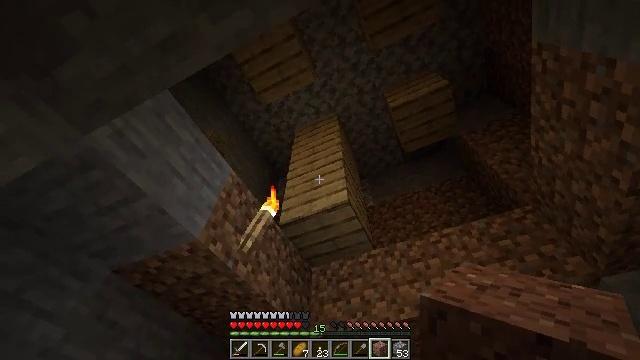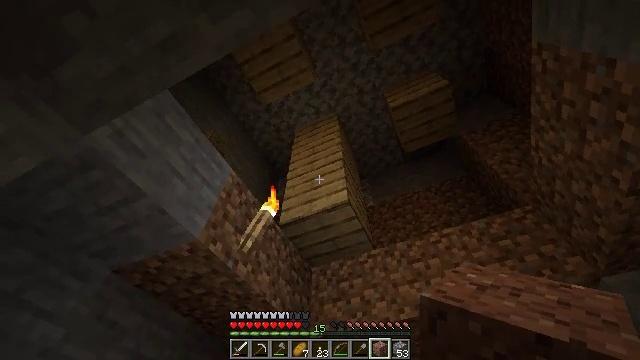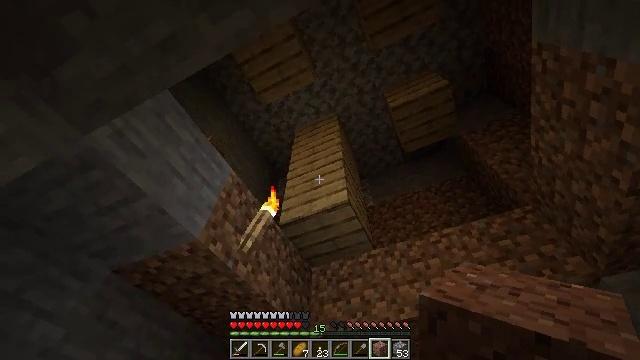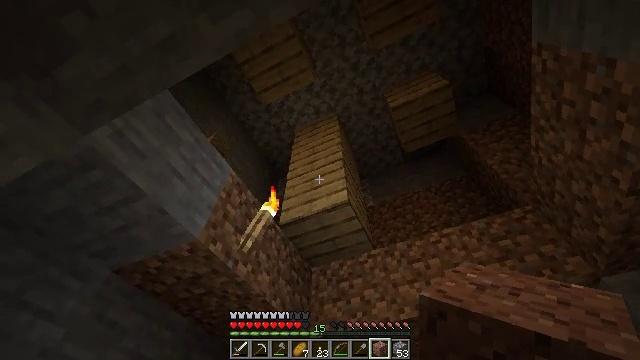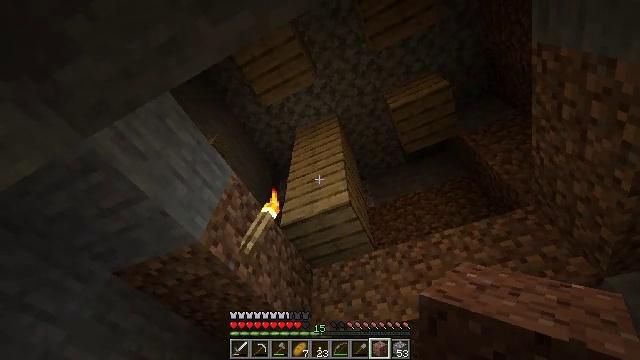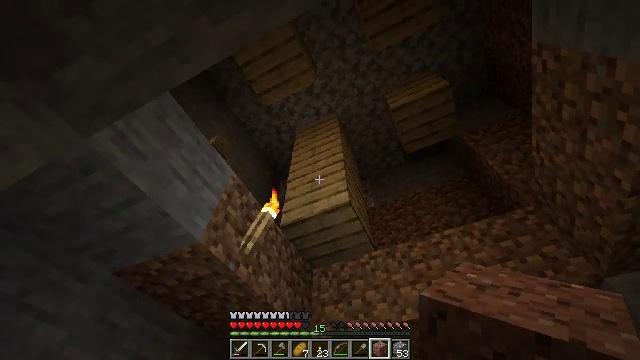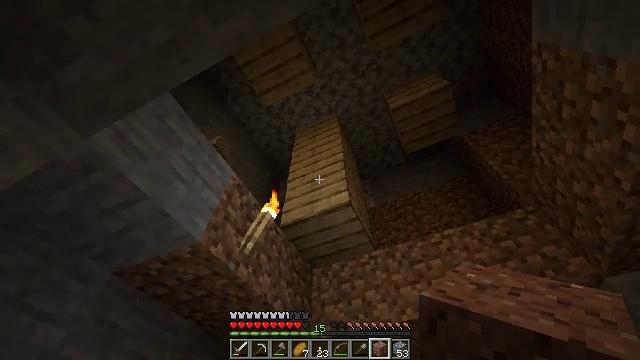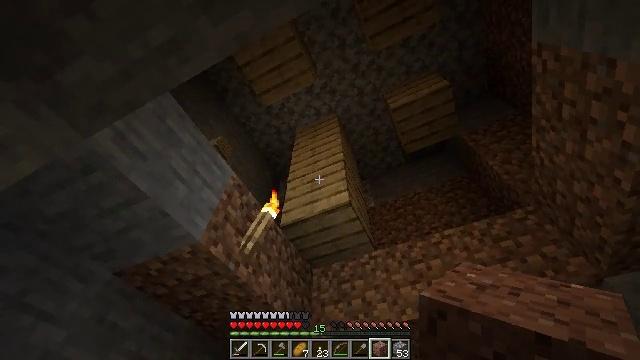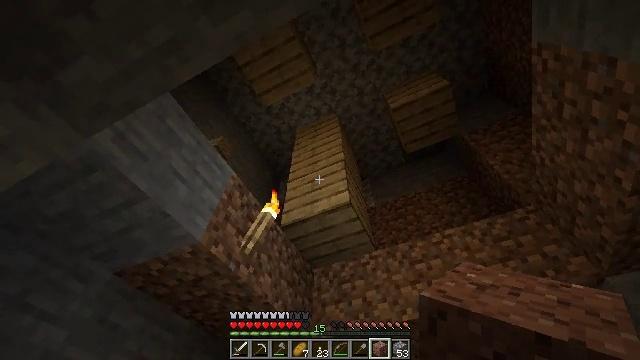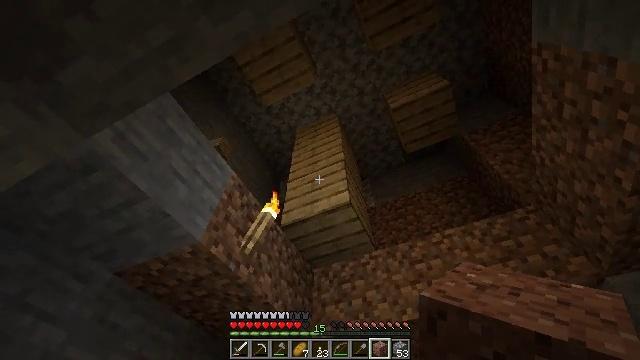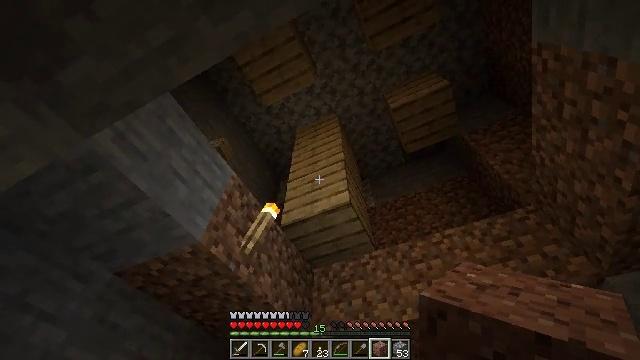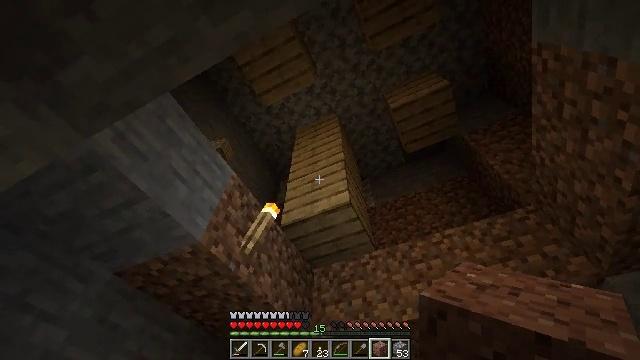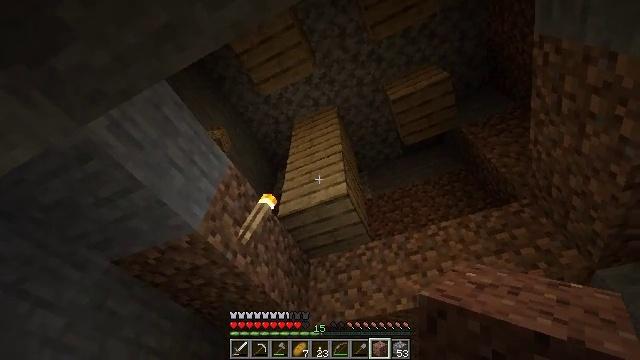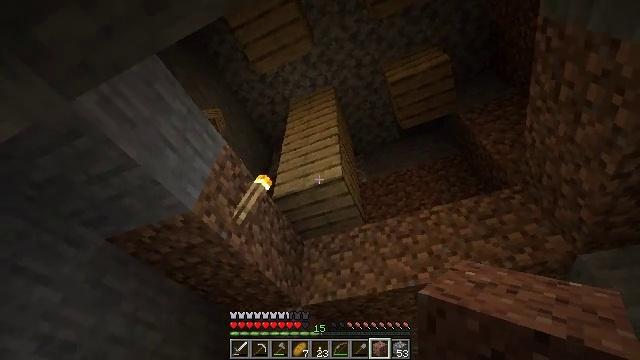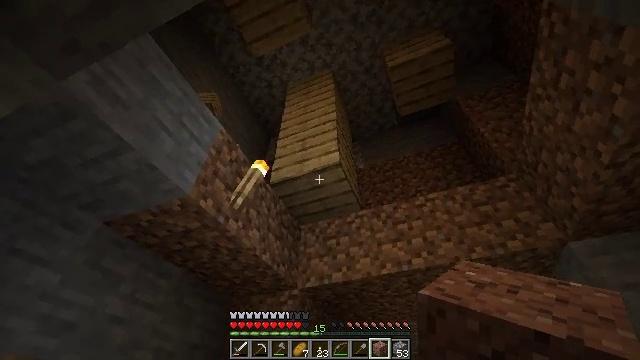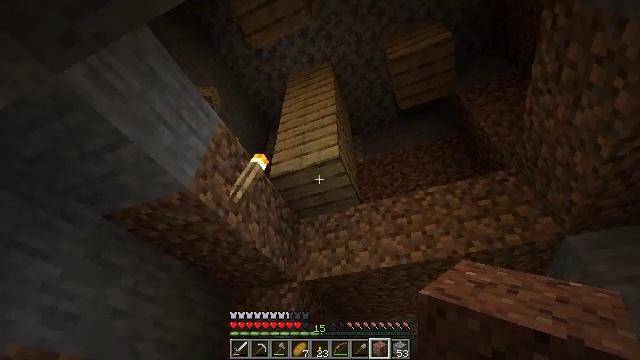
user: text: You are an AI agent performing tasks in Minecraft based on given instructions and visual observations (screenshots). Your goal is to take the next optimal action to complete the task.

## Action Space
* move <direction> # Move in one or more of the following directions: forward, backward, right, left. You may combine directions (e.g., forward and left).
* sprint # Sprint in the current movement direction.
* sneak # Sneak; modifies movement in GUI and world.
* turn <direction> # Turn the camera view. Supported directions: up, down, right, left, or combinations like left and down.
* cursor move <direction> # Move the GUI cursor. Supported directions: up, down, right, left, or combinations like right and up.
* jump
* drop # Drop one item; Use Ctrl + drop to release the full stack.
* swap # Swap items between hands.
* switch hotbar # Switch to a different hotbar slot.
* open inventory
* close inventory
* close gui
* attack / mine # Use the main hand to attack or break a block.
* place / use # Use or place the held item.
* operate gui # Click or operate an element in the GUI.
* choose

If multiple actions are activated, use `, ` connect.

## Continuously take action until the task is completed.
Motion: motion action
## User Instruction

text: Open inventory and craft the crafting table with planks.
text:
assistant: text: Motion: no_op
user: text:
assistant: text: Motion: no_op
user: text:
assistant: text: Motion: no_op
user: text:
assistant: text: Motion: no_op
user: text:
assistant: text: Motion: no_op
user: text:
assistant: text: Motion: no_op
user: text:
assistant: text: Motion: no_op
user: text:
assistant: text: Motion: no_op
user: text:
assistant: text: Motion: no_op
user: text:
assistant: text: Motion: no_op
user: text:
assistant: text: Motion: no_op
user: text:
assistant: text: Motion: turn down
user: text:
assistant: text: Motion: turn right and down
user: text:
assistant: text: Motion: turn down
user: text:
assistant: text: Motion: turn down
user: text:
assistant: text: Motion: turn down
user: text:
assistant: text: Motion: no_op
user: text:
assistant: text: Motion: no_op
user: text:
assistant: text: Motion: no_op
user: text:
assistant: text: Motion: no_op
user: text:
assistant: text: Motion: turn left and up
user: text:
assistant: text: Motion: turn left and up
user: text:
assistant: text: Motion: turn left
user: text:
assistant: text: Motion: no_op
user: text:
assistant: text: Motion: turn left
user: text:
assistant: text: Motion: turn left
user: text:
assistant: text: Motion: turn left
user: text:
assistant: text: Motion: move right, turn left
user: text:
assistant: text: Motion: move right, turn left
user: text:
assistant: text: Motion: move right, turn left